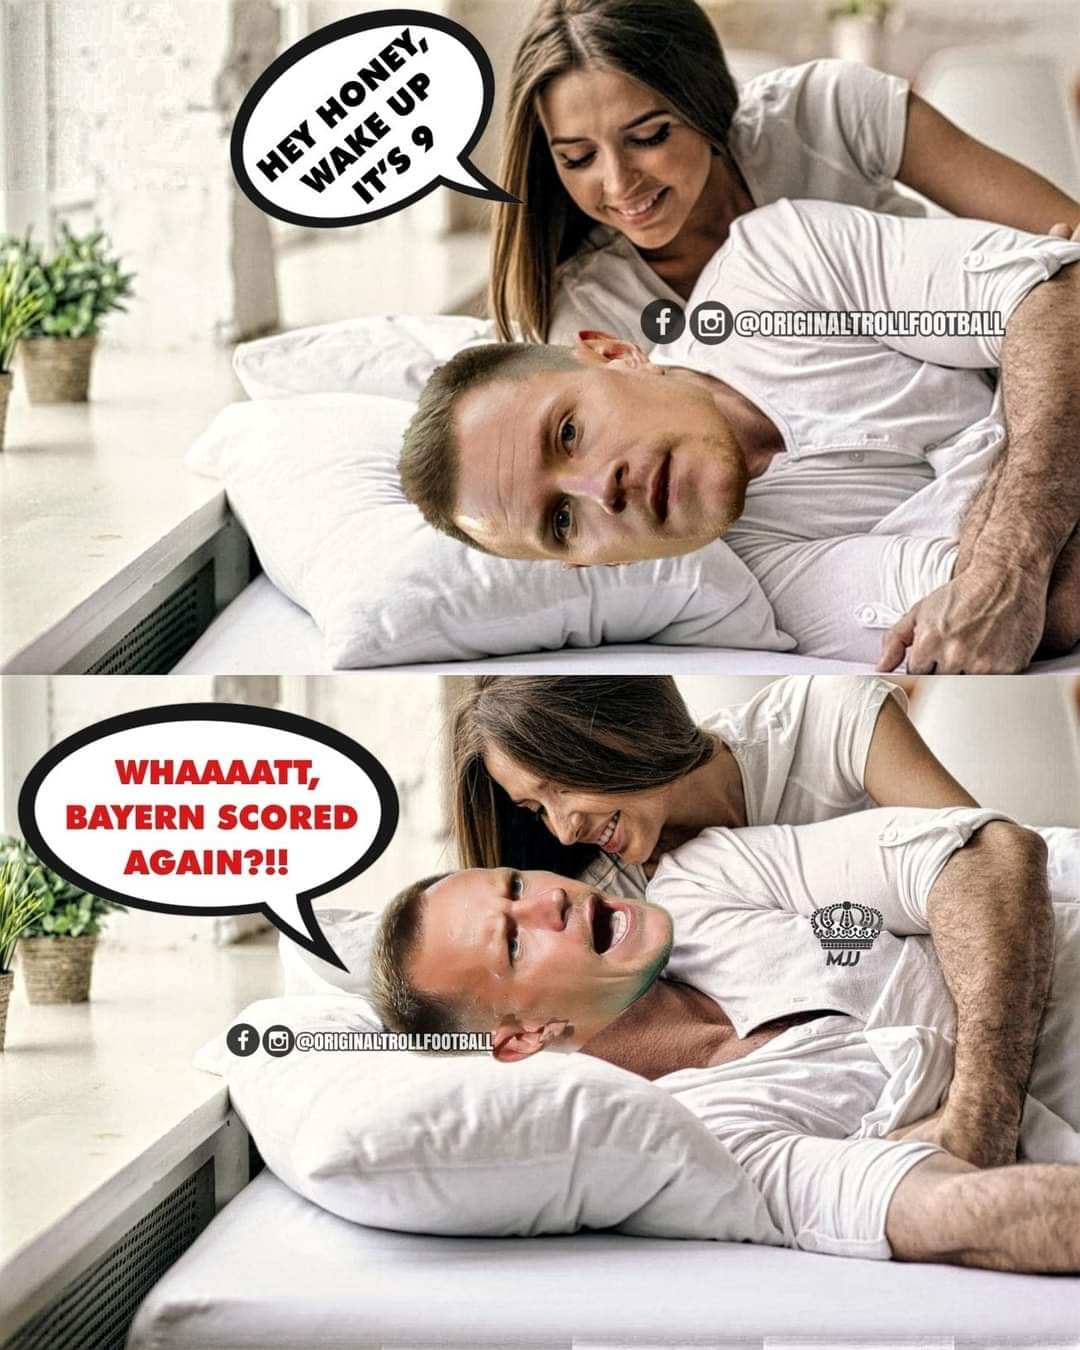
Caption: HEY HONEY , WAKE UP IT'S 9      WHAAAATT, BAYERN SCORED AGAIN ? !!
Label: hate